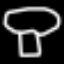
Label: mushroom